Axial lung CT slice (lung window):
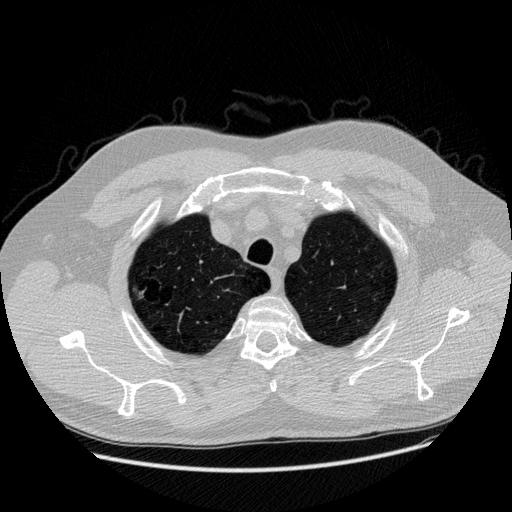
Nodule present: yes
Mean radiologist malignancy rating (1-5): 3